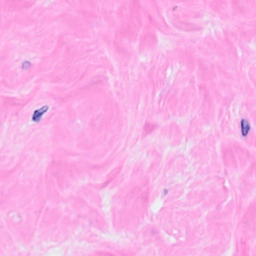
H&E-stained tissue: Breast